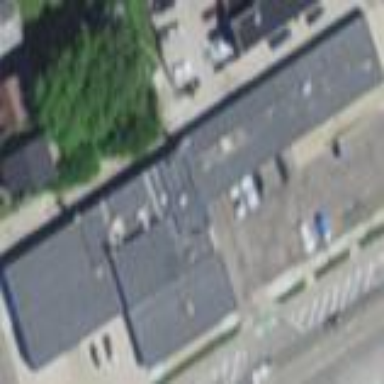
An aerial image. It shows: Retail building.